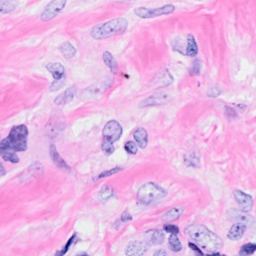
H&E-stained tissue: Breast